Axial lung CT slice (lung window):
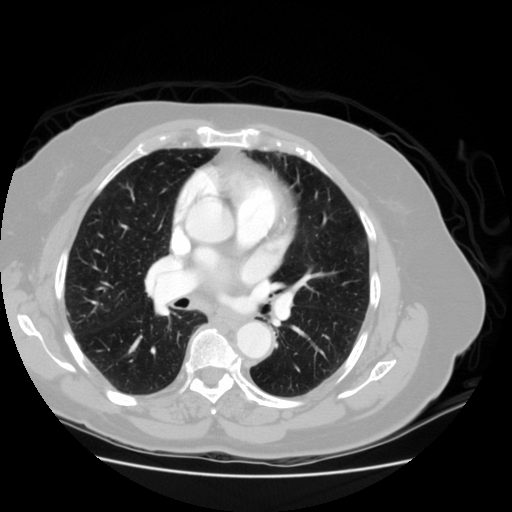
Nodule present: no